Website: slack
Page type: billing-address
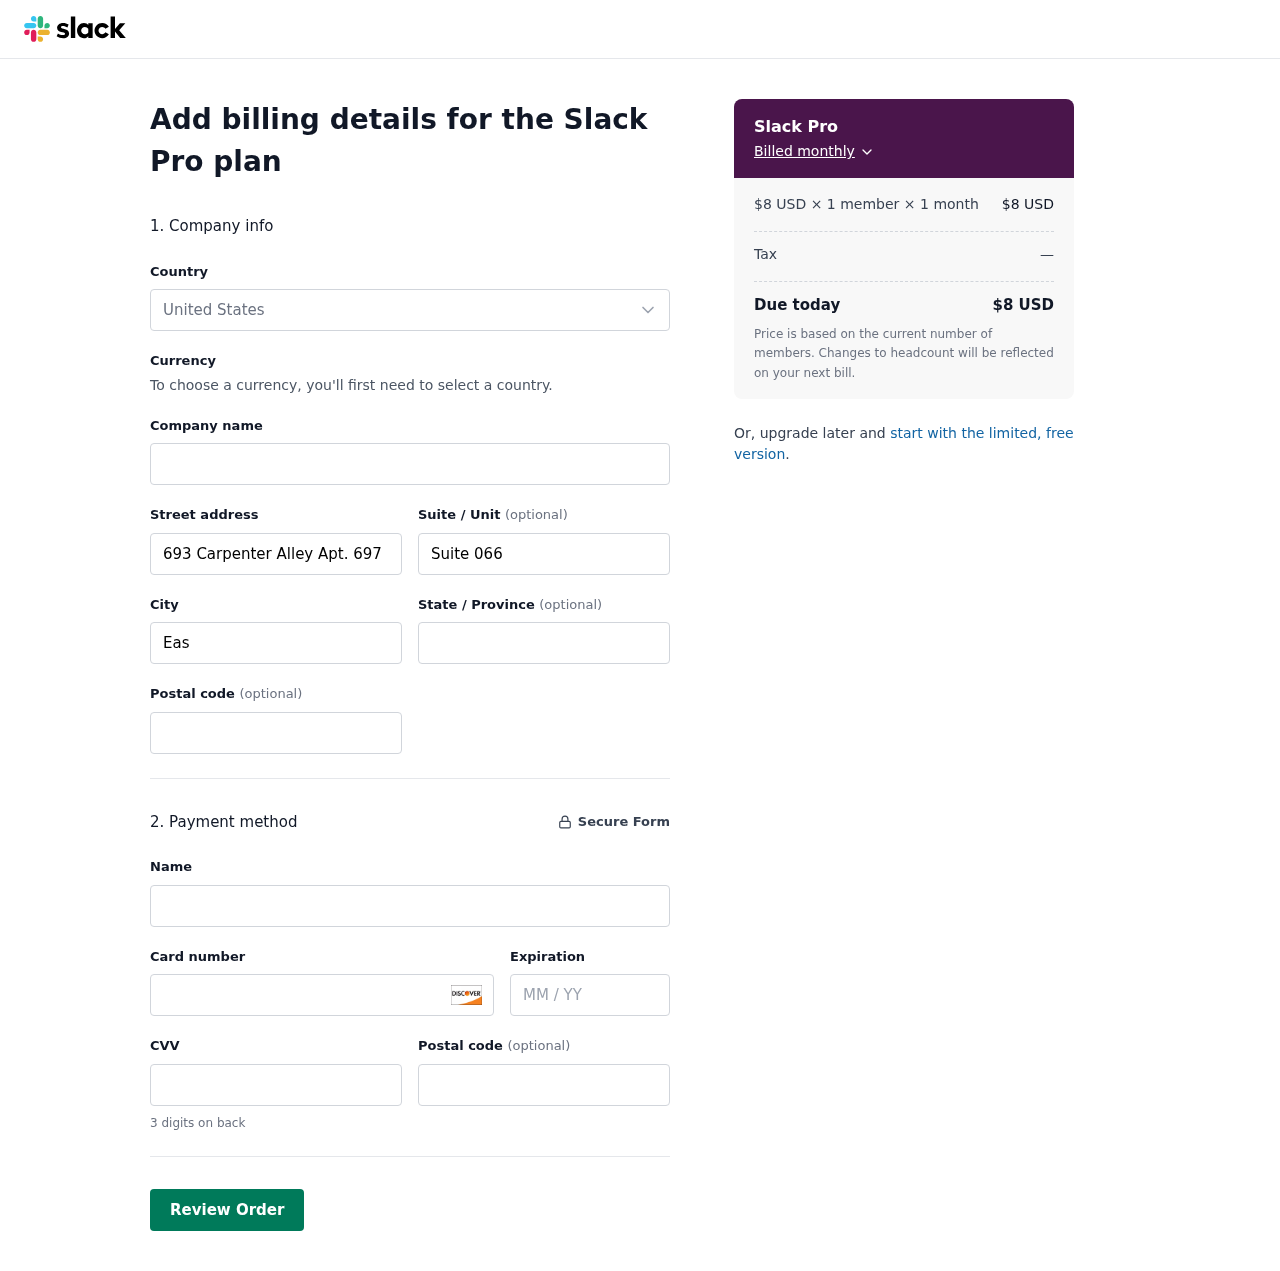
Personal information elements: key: PII_CARD_CVV
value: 173
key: PII_CARD_EXPIRY
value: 10/28
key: PII_CARD_NUMBER
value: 6503 3251 8387 3942
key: PII_CITY
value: East Christinemouth
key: PII_COUNTRY
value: United States
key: PII_FULLNAME
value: Andrew Moore
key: PII_POSTCODE
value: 05064
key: PII_POSTCODE2
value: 46700
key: PII_STATE
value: Montana
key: PII_STREET
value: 693 Carpenter Alley Apt. 697
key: PII_STREET2
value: Suite 066
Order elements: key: ORDER_PLAN_PRICE
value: $8 USD
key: ORDER_NUM_MEMBERS
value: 1 member
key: ORDER_NUM_MONTHS
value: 1 month
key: ORDER_SUBTOTAL
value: $8 USD
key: ORDER_TAX
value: —
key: ORDER_TOTAL
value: $8 USD